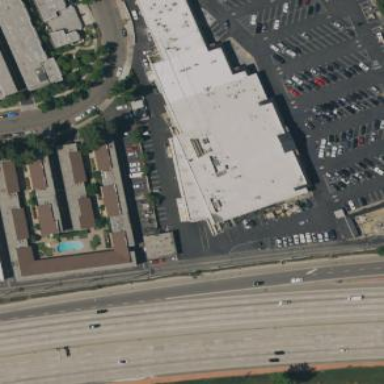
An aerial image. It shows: Supermarket located in building.